Brain MRI, t1w sequence, axial 2D slice.
Patient: age 31, sex M, weight 80 kg, height 1.78 m
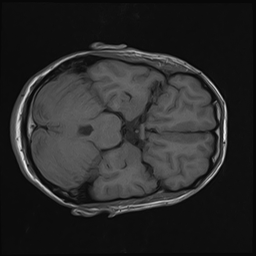